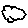
Label: cloud